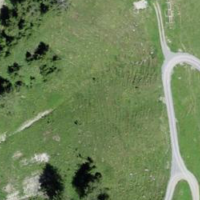
EUNIS habitat code: 23
Species observed at this site:
Rumex alpinus
Carduelis citrinella